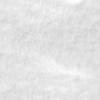
Label: no_change